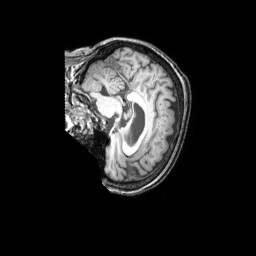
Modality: T1w
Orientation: sagittal
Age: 61
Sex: female
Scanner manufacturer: philips
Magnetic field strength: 3 T
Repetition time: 0.009885 s
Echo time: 0.004603 s